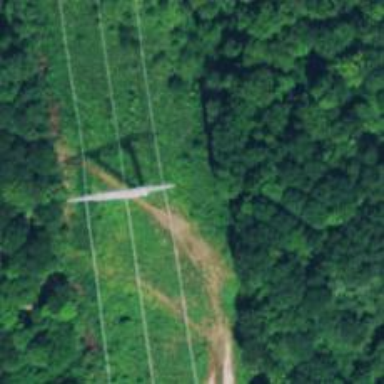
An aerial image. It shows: Lattice structure tower used for power transmission.